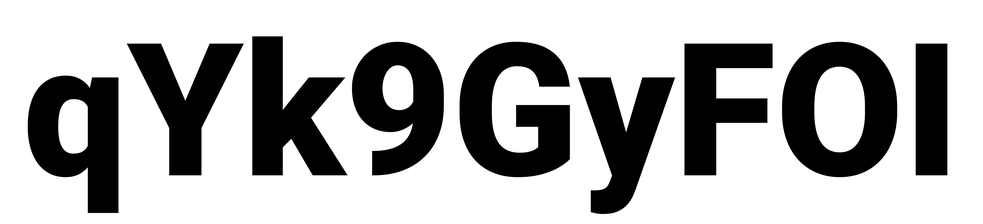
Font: Roboto_Black